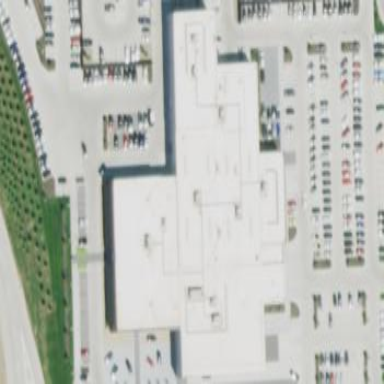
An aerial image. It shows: Car shop in retail area.